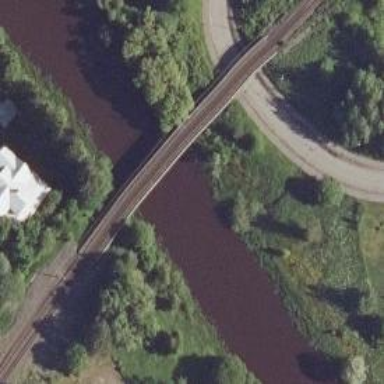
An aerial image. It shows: Bridge with electrified continuous railway track and contact line.